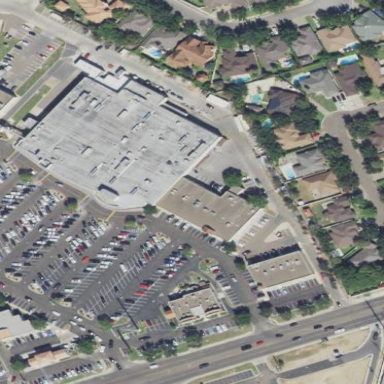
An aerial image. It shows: Supermarket building.